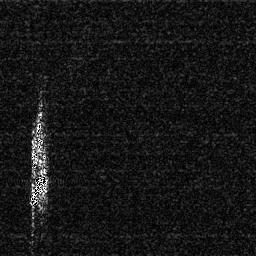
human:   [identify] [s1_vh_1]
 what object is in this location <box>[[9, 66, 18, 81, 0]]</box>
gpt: <ref>1 medium ship at the bottom left</ref>